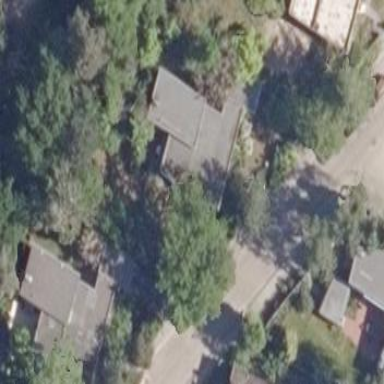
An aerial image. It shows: House with flat roof.